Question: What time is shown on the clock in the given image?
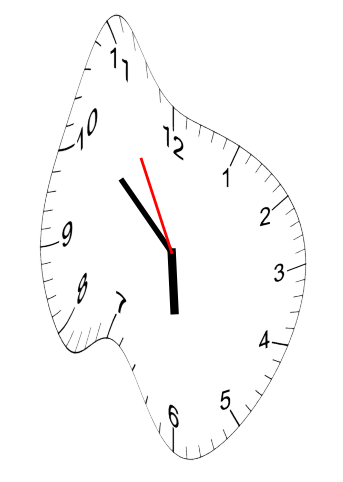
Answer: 05:51:55